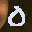
Label: 0